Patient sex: M
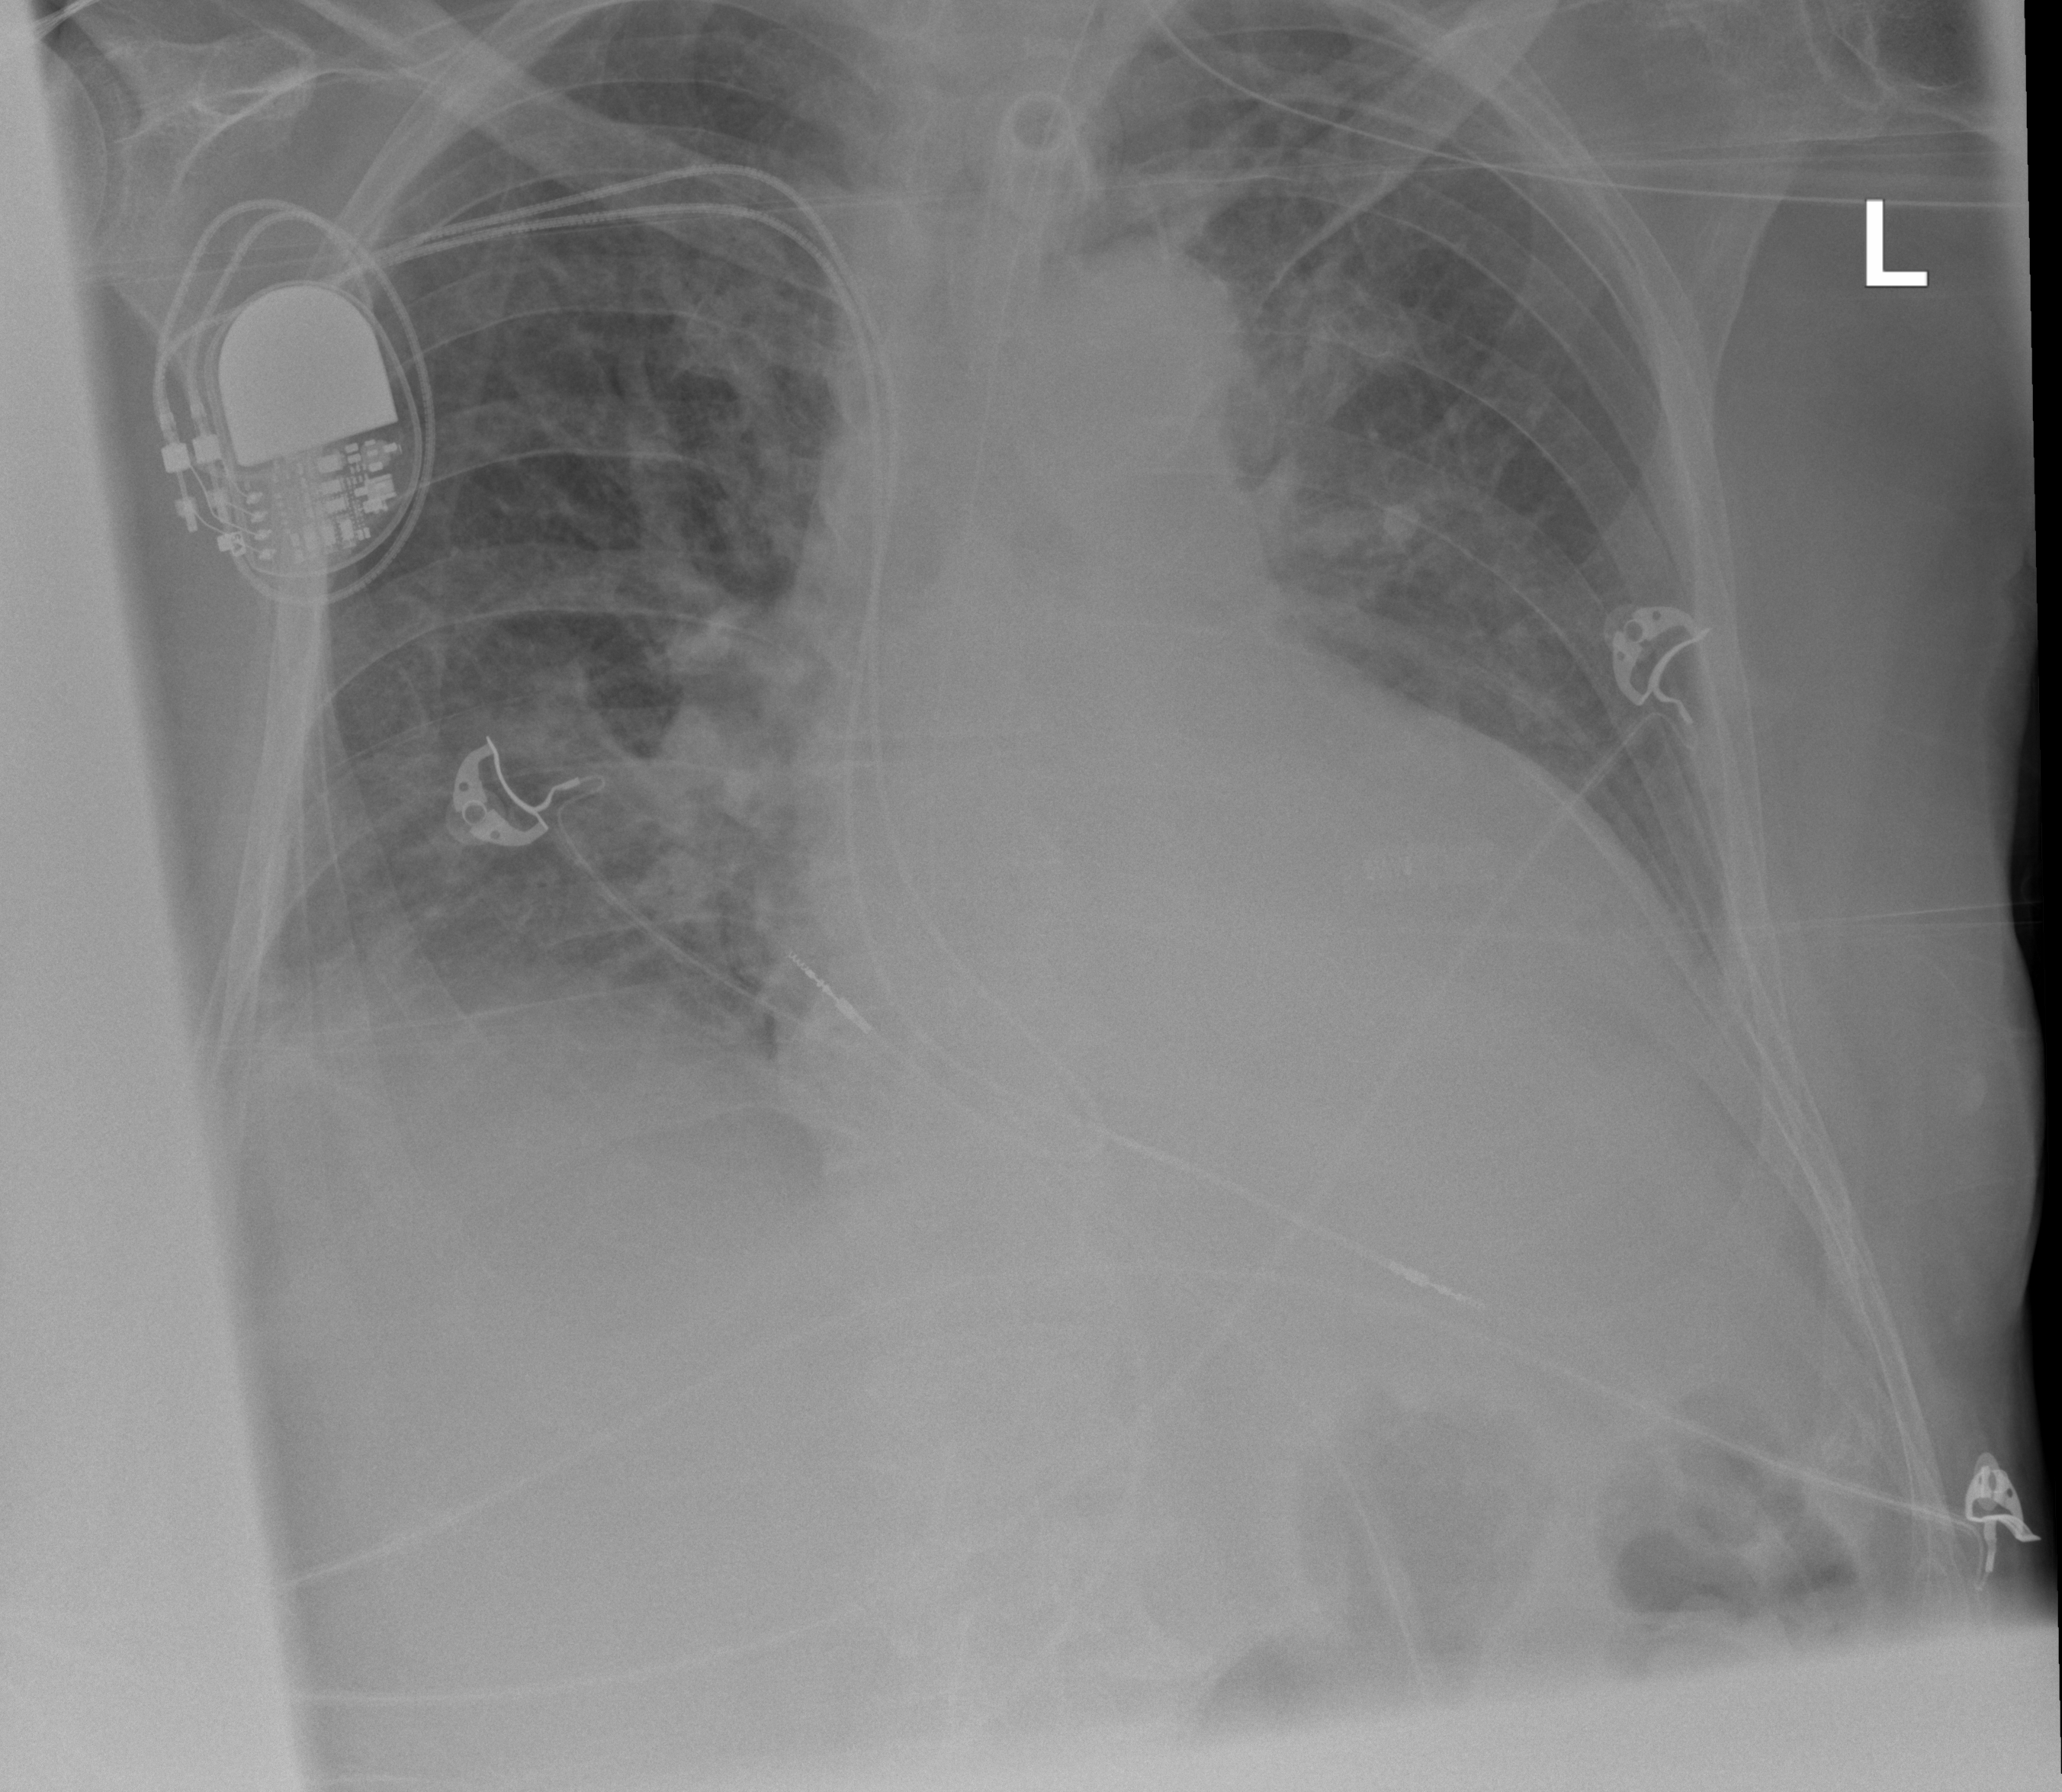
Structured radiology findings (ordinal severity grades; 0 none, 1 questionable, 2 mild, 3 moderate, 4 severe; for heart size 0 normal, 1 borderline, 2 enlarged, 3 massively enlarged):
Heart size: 2
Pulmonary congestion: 2
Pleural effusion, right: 2
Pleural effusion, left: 2
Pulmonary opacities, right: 2
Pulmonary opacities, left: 2
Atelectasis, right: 2
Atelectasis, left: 2